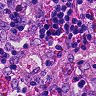
Metastatic tissue present: no